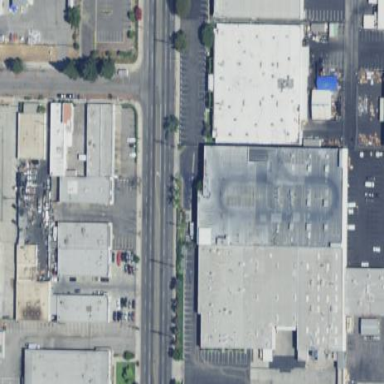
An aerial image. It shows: Industrial building.